Aerial crown-view tile of a tropical tree (Barro Colorado Island, Panama), acquired 20241014:
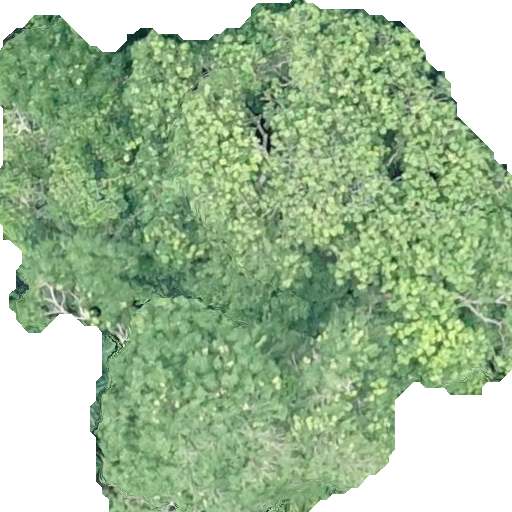
Species: Handroanthus guayacan
GBIF accepted scientific name: Handroanthus guayacan
Crown area: 331.54 m²